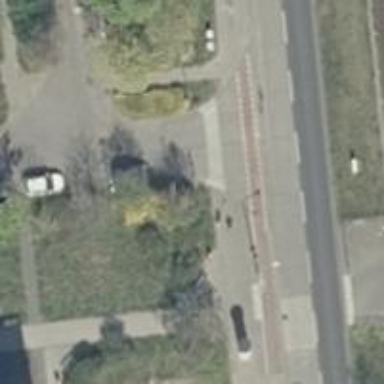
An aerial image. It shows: Path with concrete sidewalk and cycleway.